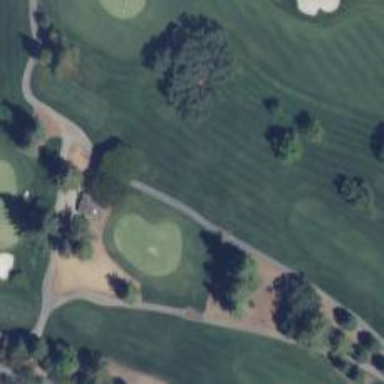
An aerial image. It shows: Golf cartpath that is also road path.